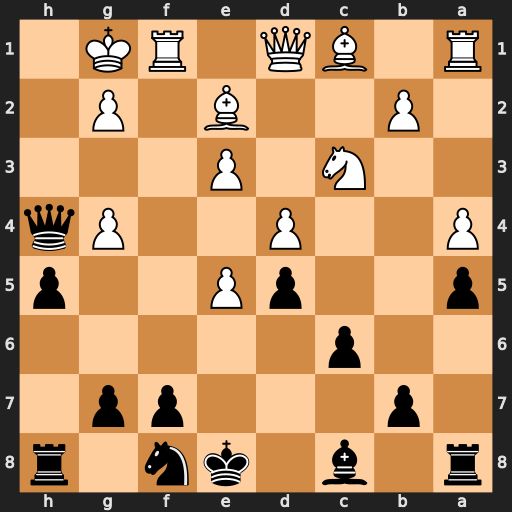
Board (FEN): r1b1kn1r/1p3pp1/2p5/p2pP2p/P2P2Pq/2N1P3/1P2B1P1/R1BQ1RK1
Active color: b
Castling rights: kq
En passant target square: -
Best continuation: hxg4 Rf4 Qh2+ Kf2 g3+ Ke1 Qxg2